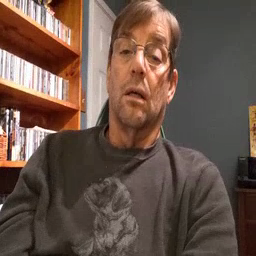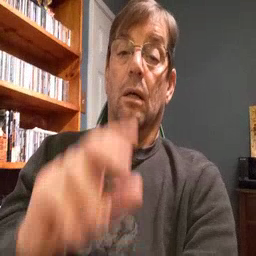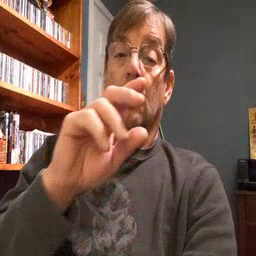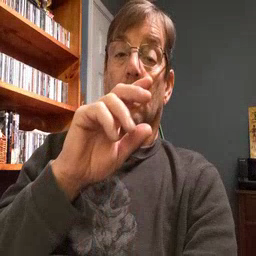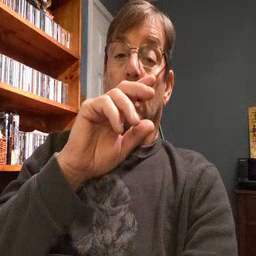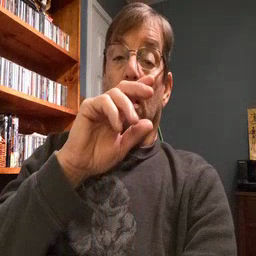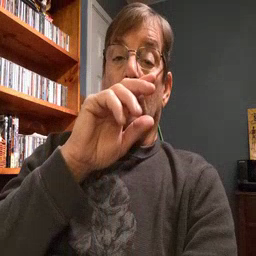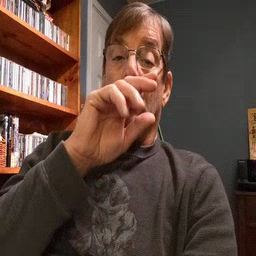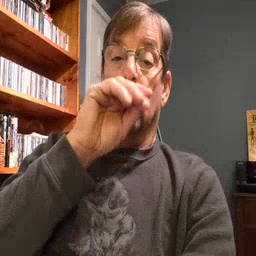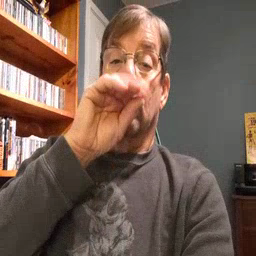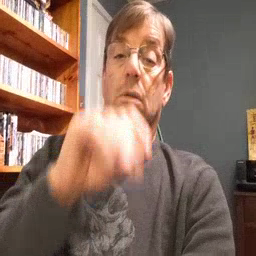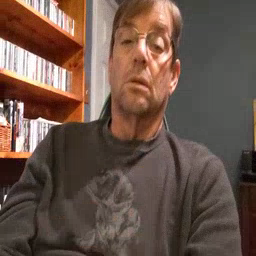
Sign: goose